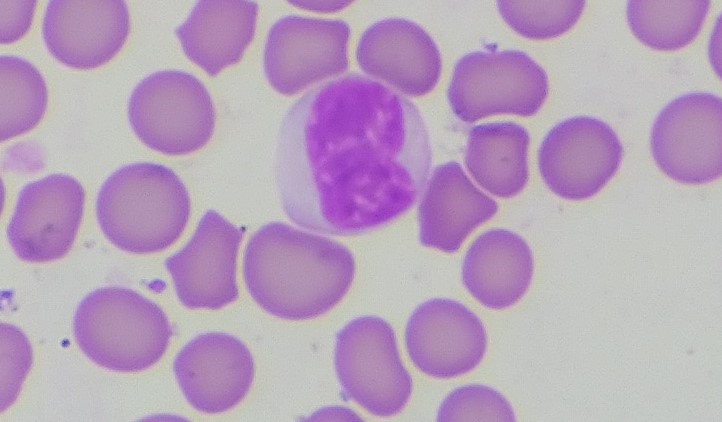
White blood cell type: Monocyte